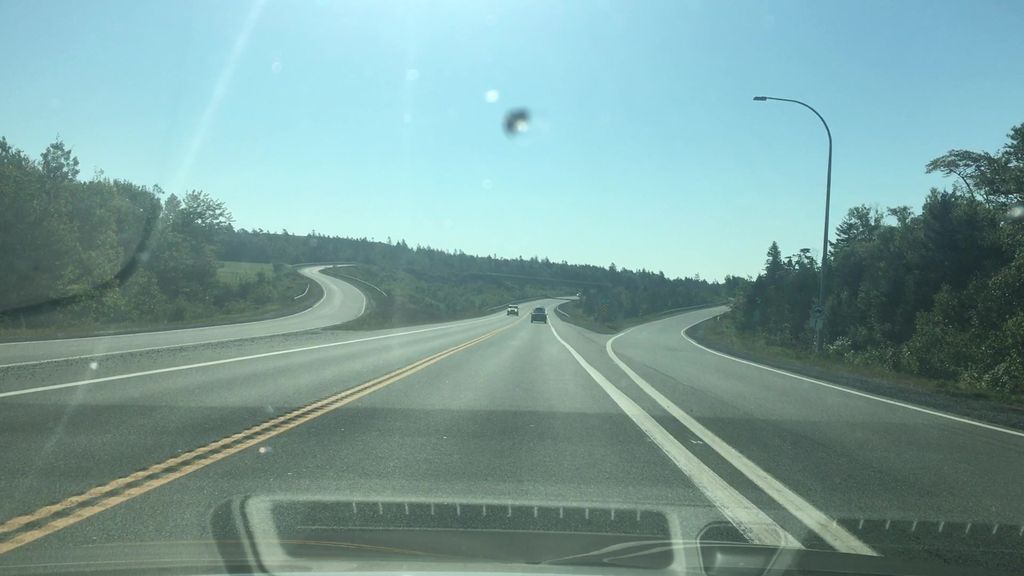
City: halifax